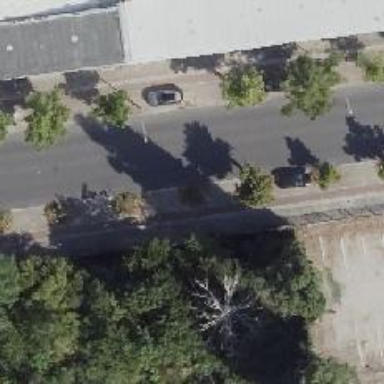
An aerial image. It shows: Broadleaved deciduous tree with parking obstacle.